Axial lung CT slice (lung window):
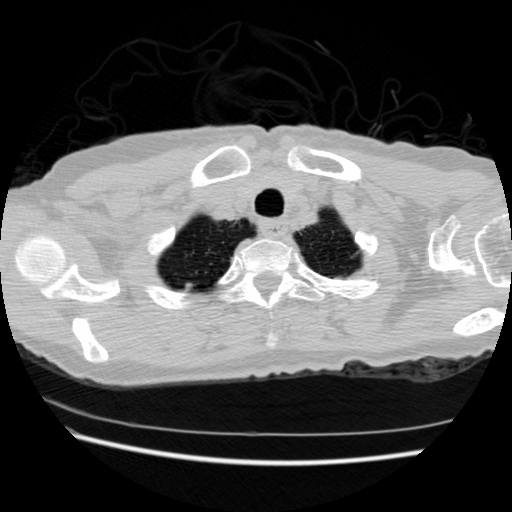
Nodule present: no